Question: I am trying to iter through childs, but I get None for first key which should be e.g. id of case.
<URL>

and this is result of code '[None, {'-MaISrSqXnill-8W7sG1': {'datum': '22.5.2021', 'idtip_uplate': '11', 'iduplata': '1', 'novaca': '50', 'predmet': '1'}}]'
For some reason he don't see first key
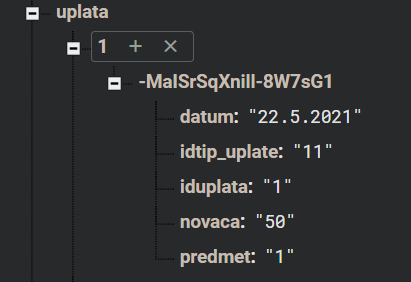
Answer: When you use numeric keys (like the '1') in your data, you run the risk that Firebase will try to be helpful and interpret those keys as indexes in an array. So in your data it sees it as an array of size 2, with no element at index '0' and the '-M...' element at index '1'. And that's what the output you print shows.
To prevent Firebase from interpreting the keys as an array, ensure they start with a string value. So prefix them with a short known value, like '"key1"'.
For more on this, also see: <URL>.